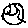
Label: moon